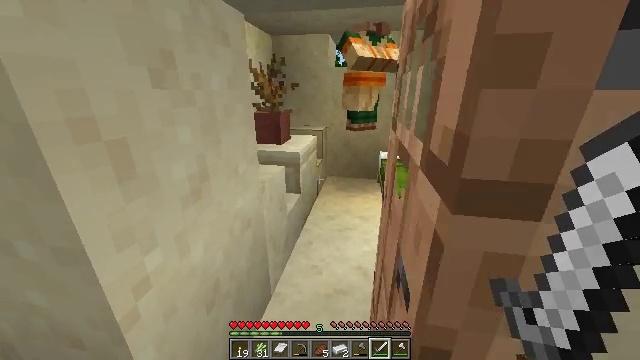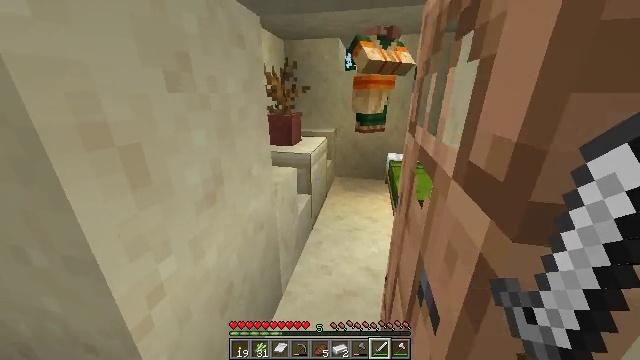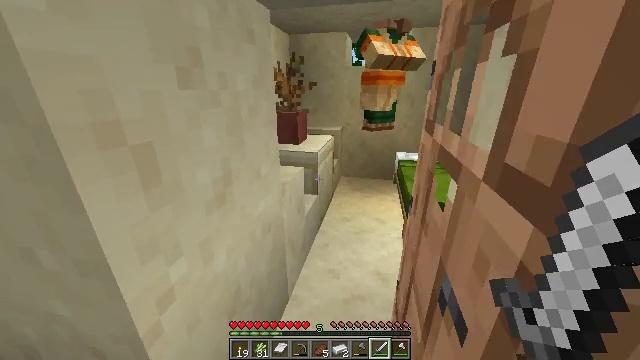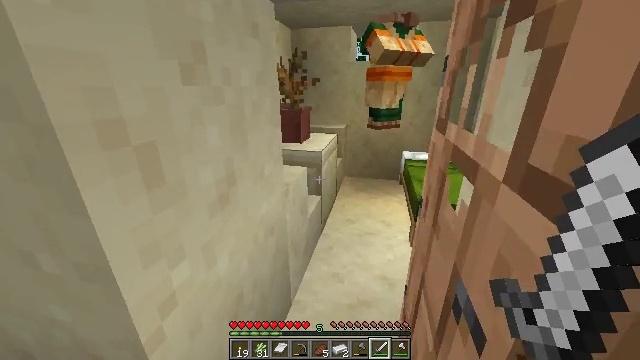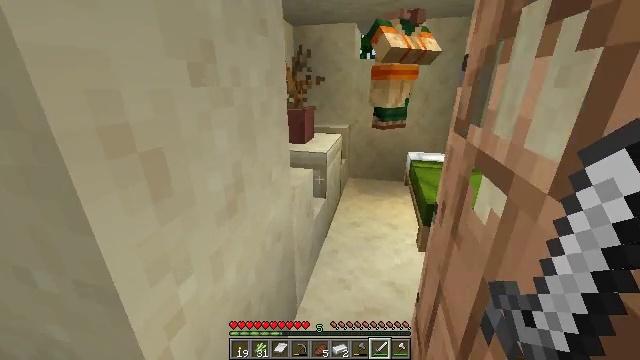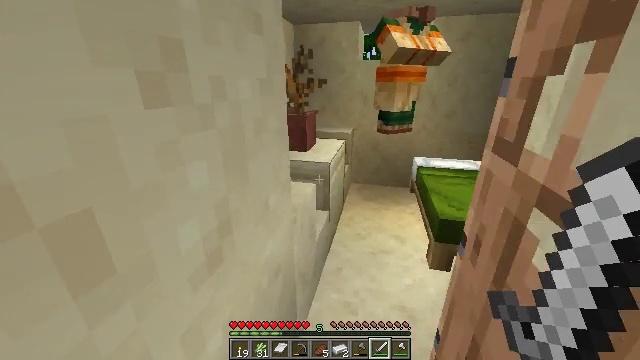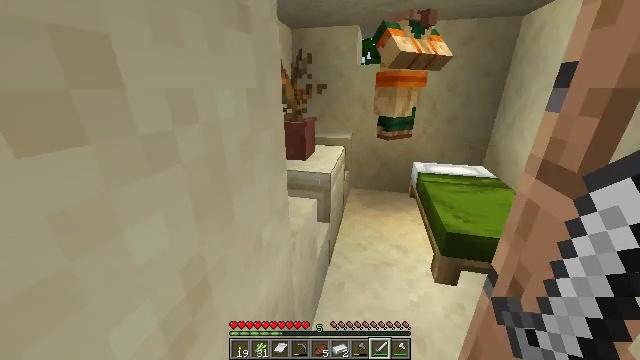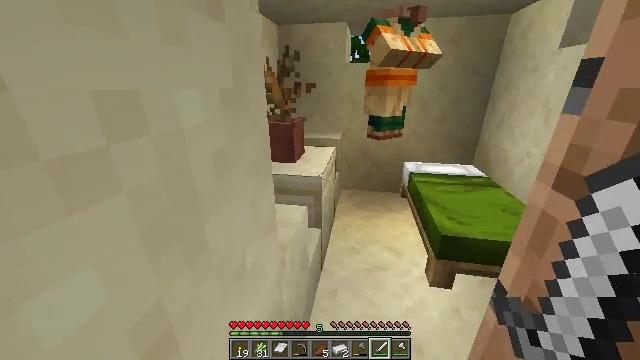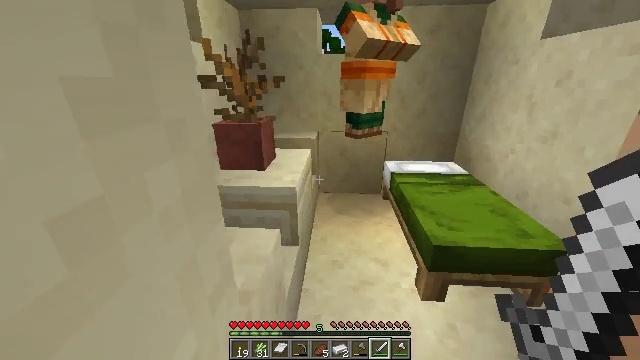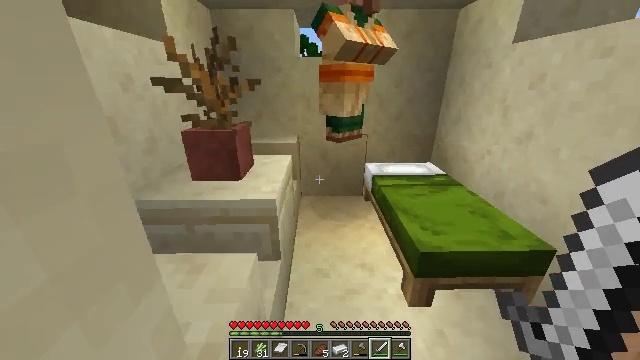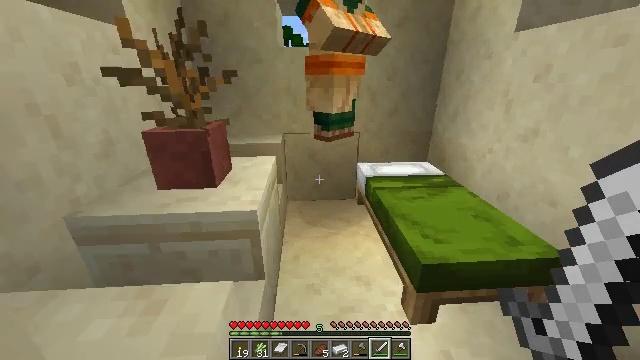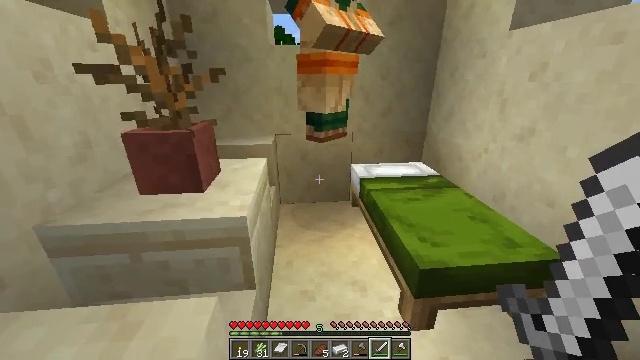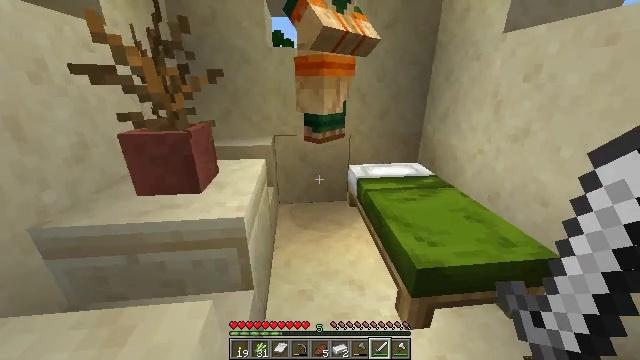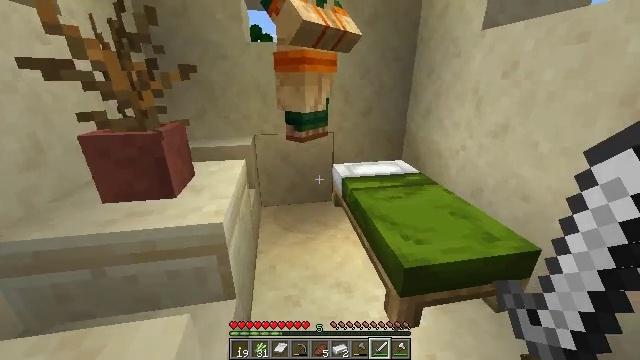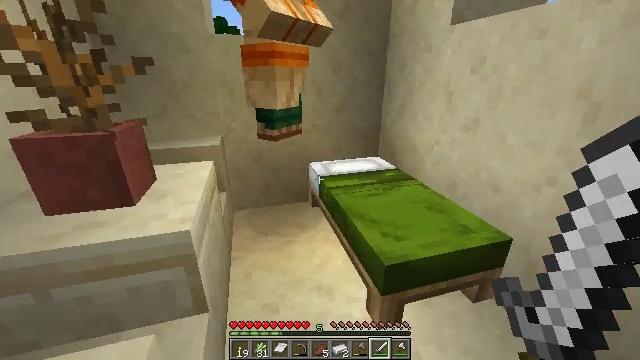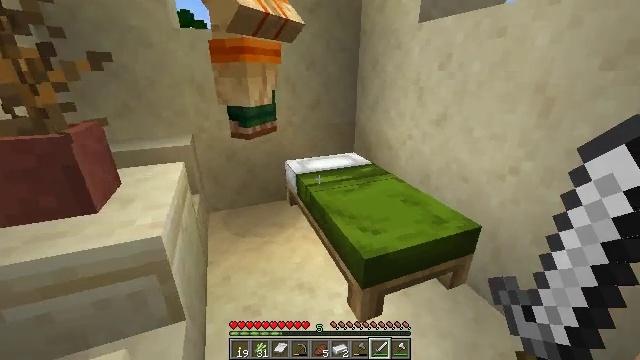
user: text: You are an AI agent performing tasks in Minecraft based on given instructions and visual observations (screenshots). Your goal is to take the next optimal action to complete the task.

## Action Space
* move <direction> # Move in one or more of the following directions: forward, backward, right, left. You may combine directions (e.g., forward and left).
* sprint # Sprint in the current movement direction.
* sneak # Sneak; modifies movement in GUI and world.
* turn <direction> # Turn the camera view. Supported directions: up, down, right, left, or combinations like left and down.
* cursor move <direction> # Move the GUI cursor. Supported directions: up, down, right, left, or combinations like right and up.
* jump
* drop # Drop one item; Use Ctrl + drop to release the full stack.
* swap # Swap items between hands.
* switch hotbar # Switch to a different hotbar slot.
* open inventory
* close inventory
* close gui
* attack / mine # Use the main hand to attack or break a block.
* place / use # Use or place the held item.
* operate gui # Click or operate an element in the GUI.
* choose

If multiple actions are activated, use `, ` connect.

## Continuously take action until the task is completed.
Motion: motion action
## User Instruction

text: Break the smooth sandstone slab to collect it.
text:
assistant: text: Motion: move forward, sprint, turn left
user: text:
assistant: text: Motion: move forward, sprint
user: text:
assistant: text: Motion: move forward, sprint
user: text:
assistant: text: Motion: move forward, sprint
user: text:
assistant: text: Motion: move forward, sprint
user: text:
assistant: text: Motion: move forward, sprint
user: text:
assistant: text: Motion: move forward, sprint, turn right
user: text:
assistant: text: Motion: move forward, sprint, turn right
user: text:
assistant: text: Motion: sprint, turn right
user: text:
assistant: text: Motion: turn right
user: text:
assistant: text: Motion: turn right
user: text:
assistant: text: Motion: no_op
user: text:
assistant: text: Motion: turn right
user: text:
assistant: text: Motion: turn right
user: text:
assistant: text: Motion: turn right
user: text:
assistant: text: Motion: turn right
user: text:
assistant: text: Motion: turn right
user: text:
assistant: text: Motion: turn right
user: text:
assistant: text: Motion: turn right
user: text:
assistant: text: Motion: turn right
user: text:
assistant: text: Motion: turn right
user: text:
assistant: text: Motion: turn right and up
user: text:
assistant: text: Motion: turn up
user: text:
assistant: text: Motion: turn left and up
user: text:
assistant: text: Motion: turn left
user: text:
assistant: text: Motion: turn left and up
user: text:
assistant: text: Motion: turn left and up
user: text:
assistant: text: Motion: turn up
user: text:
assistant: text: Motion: turn up
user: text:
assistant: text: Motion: turn right and up